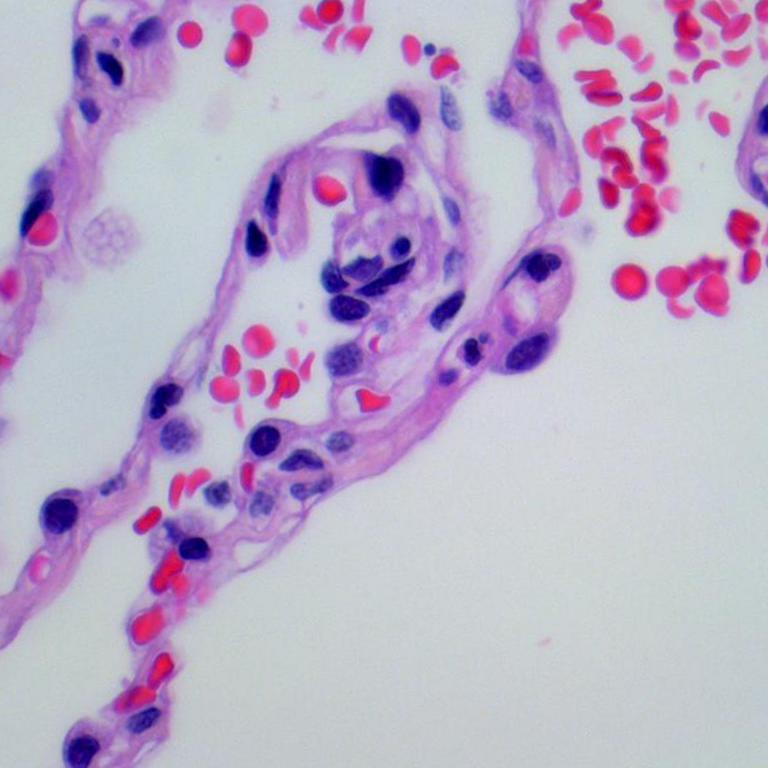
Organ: lung
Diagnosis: benign